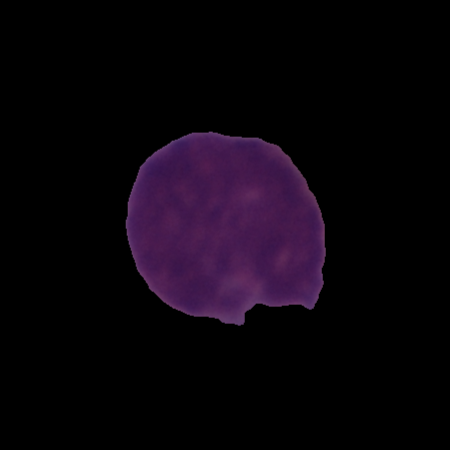
Label: cancer